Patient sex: M
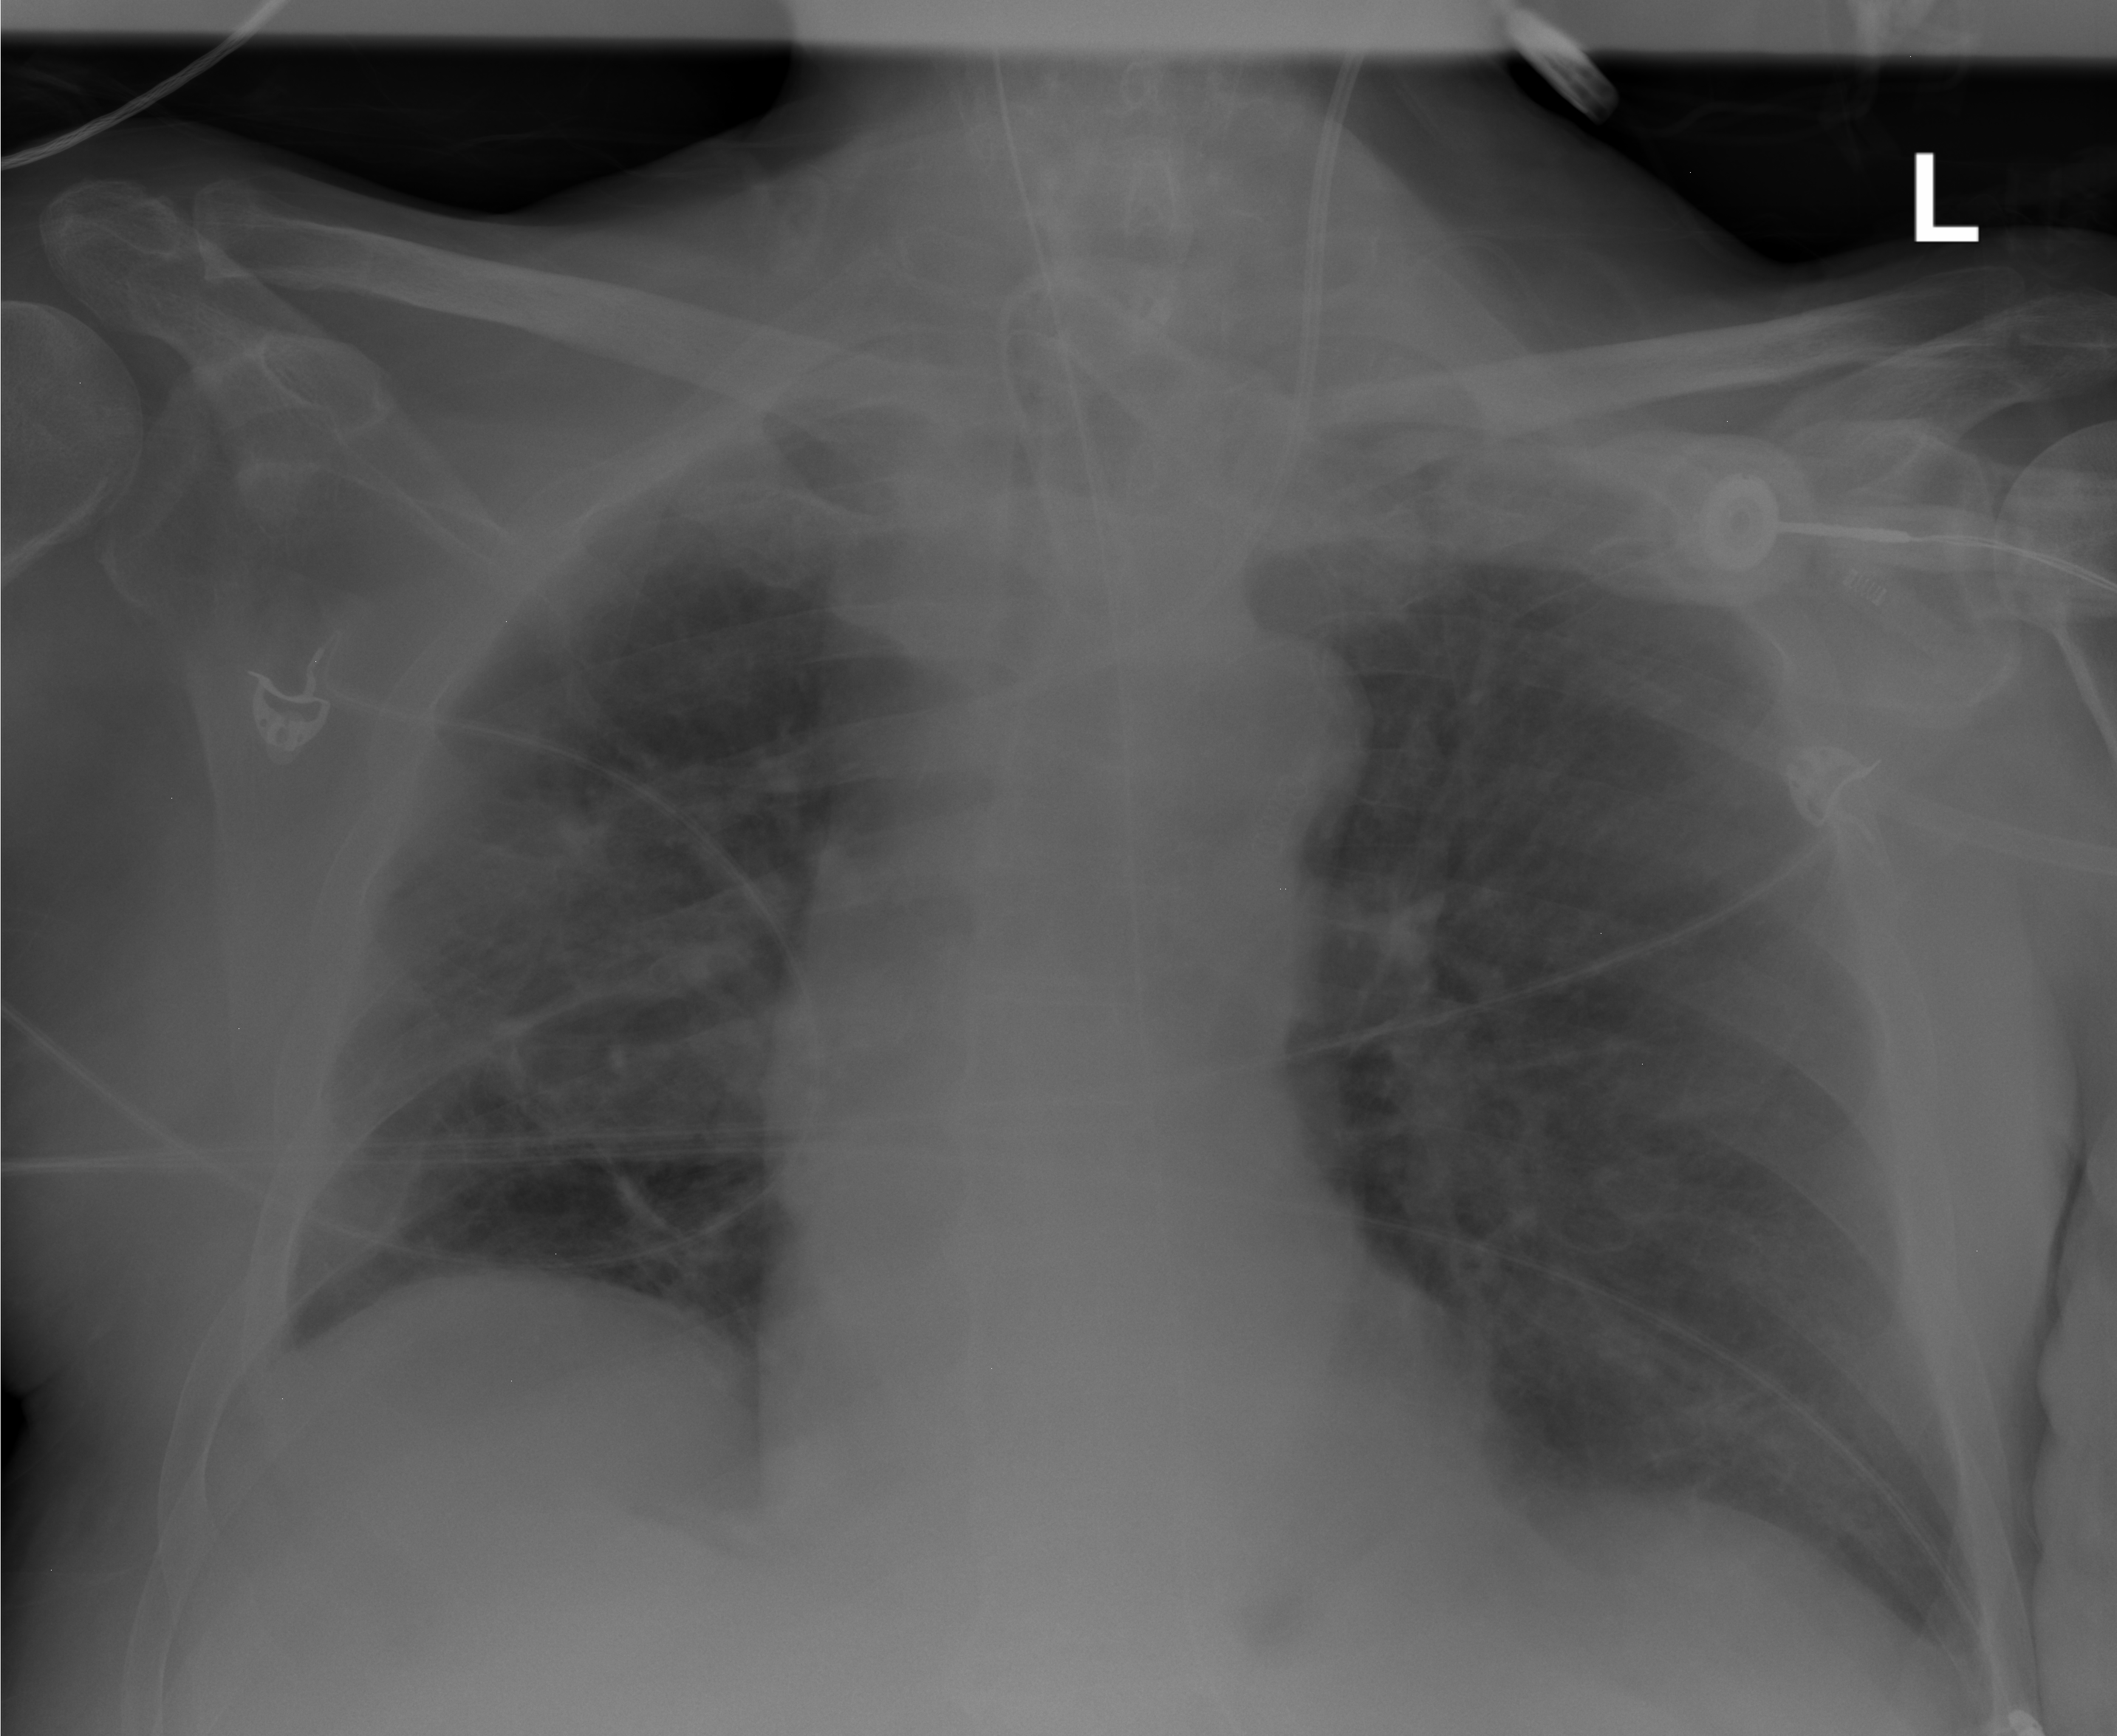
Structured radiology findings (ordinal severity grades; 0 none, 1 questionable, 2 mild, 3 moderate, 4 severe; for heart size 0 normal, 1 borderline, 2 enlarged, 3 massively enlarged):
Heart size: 0
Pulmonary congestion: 2
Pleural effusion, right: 2
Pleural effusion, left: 2
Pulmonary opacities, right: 2
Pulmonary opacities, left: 0
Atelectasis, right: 2
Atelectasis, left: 0